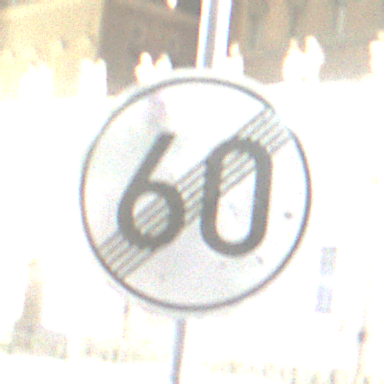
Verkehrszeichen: EndeGeschwindigkeit60
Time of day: Night
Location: Outdoor (Urban)
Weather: PartlyCloudy
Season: NotSpecified
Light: Artificial